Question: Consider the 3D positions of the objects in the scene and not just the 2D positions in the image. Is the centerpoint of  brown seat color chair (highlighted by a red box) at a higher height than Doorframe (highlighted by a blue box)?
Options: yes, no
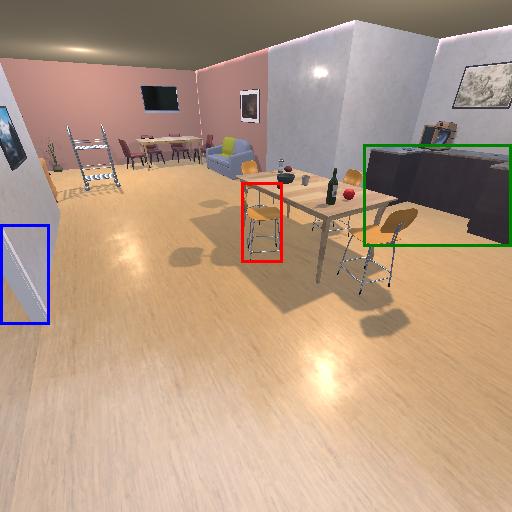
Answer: yes